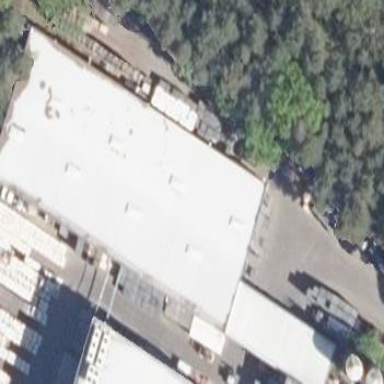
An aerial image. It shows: Commercial building.